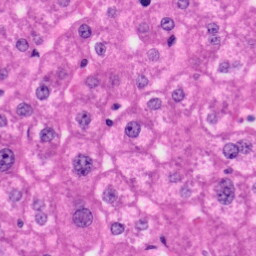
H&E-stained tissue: Liver